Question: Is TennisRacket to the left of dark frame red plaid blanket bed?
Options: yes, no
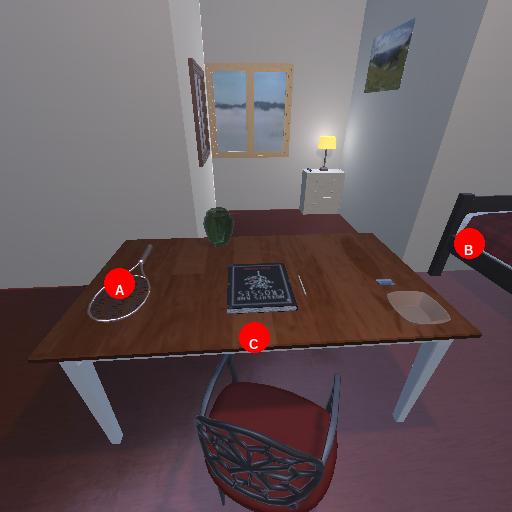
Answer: yes